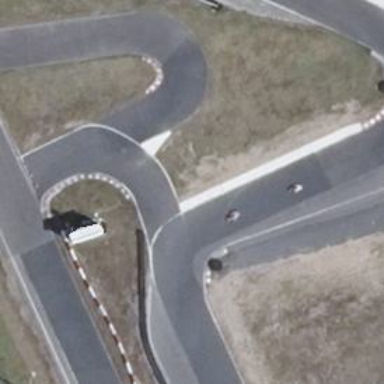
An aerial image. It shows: Karting raceway road for racing enthusiasts.